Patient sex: F
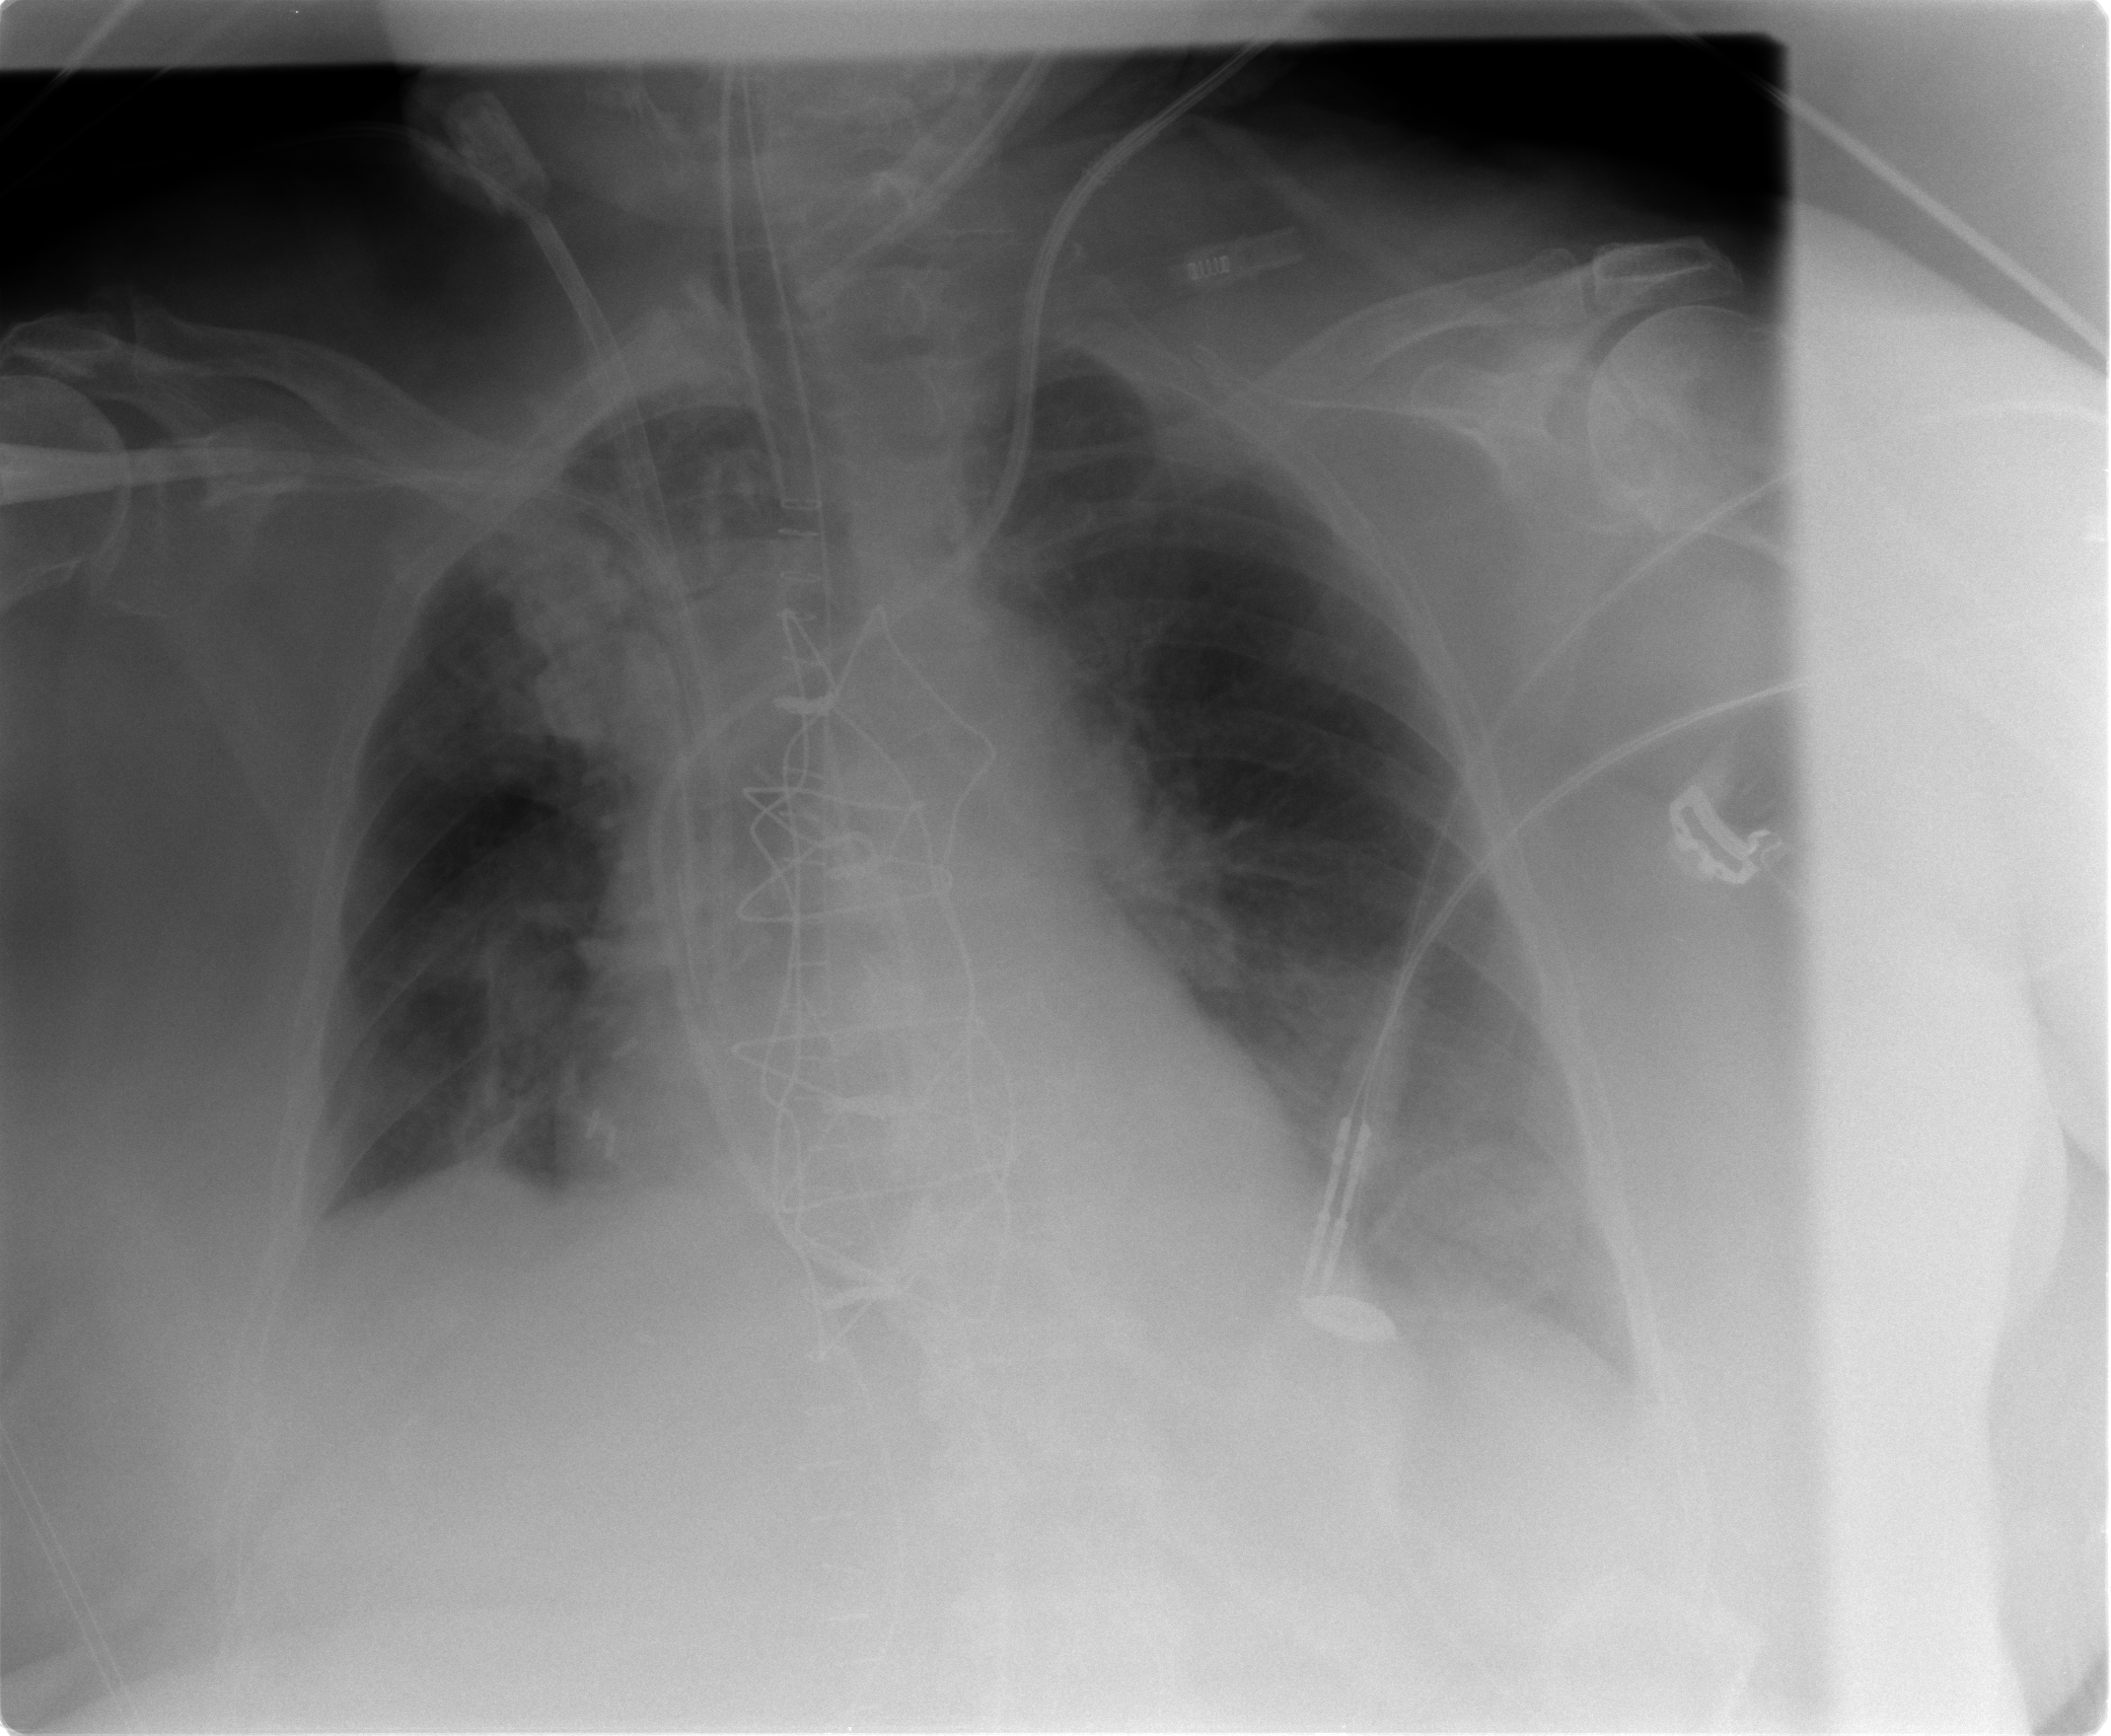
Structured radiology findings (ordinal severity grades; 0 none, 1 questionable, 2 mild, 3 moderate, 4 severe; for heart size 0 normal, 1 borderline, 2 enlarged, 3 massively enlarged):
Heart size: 2
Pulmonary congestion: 2
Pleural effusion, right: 1
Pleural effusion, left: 2
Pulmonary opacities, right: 1
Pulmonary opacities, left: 2
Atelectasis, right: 2
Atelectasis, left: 2